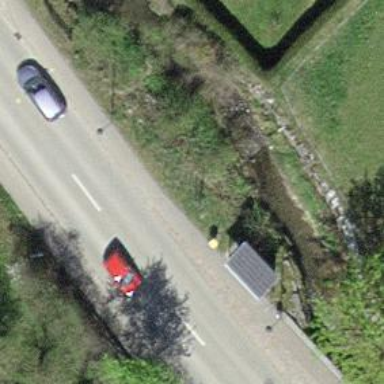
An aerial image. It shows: Post box is visible.